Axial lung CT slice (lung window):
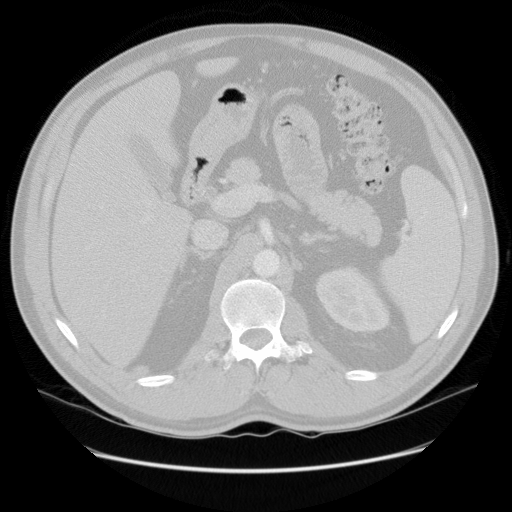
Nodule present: no